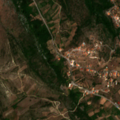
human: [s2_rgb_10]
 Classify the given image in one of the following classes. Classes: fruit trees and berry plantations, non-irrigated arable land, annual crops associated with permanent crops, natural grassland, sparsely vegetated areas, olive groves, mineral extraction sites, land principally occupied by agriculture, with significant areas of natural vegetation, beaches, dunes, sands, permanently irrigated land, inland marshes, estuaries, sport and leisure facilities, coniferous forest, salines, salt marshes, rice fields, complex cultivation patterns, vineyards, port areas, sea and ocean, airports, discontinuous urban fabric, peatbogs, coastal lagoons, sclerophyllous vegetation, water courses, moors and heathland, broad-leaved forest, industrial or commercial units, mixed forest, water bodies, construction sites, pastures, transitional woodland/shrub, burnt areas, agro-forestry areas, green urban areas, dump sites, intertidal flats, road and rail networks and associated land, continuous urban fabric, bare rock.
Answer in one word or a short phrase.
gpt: discontinuous urban fabric, olive groves, annual crops associated with permanent crops, land principally occupied by agriculture, with significant areas of natural vegetation, natural grassland, sclerophyllous vegetation